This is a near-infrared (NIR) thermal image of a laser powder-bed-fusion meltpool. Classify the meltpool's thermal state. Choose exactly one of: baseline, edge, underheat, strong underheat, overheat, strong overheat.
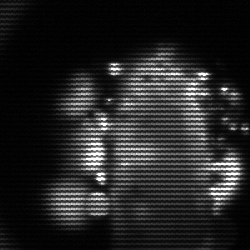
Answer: strong underheat